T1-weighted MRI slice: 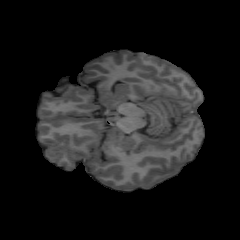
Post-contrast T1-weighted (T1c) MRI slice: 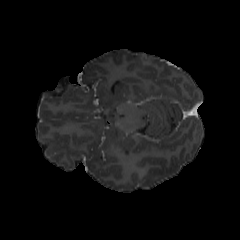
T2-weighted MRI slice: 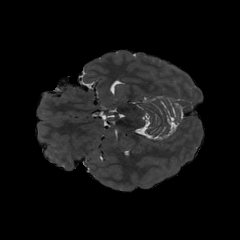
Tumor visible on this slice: no